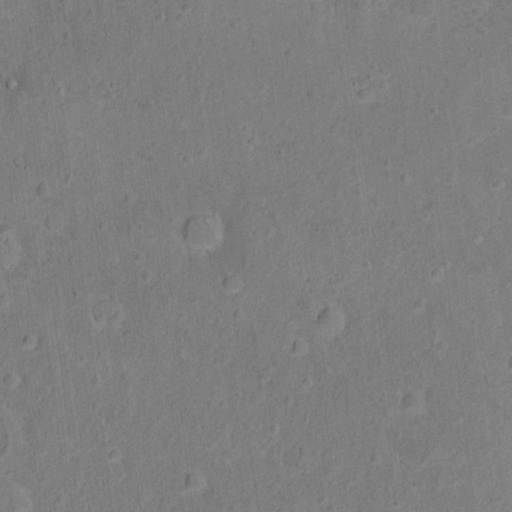
Classes present: Background